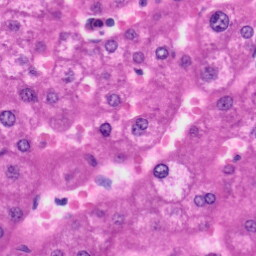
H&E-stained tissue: Liver